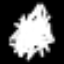
Label: squiggle